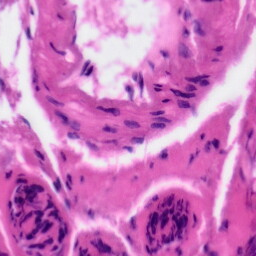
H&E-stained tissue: Tonsil